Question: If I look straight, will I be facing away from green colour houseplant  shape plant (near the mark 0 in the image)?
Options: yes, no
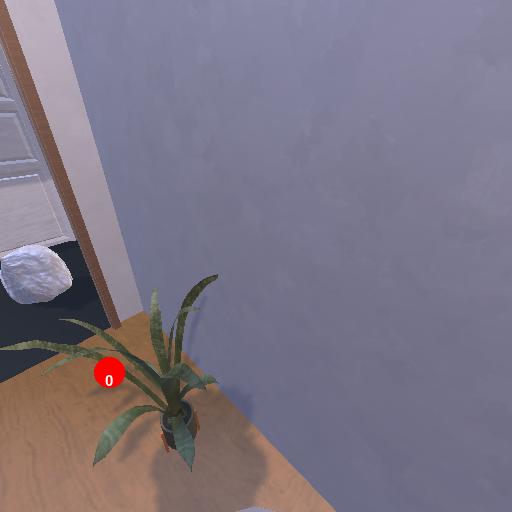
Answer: yes